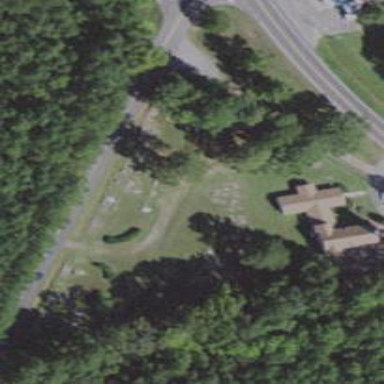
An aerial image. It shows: Grave yard.